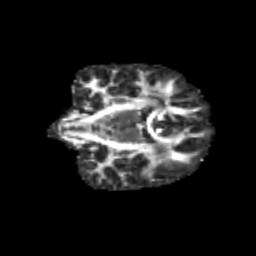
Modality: FA
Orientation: coronal
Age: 13
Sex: female
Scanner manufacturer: siemens
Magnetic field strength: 3 T
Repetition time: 3.8 s
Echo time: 0.07 s